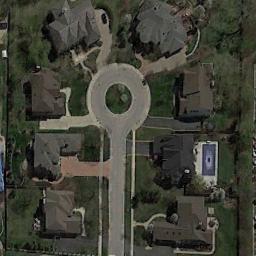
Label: medium_residential